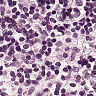
Metastatic tissue present: no